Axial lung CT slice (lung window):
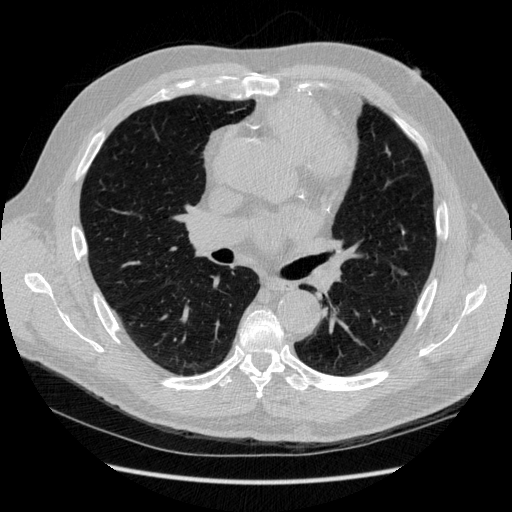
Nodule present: yes
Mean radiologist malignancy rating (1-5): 1